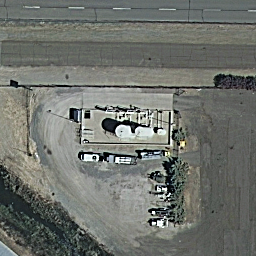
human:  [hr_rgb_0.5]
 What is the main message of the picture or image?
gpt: storage tanks